Question: I need to plot a few exponential curves on the same plot - with the constraint that the plot ends at y=1.
For reference, here is the code:
'''
from numpy import arange
from matplotlib import pyplot as plt
T = arange(60,89)
curve1 = 2**(T - 74)
curve2 = 2**(T - 60)
plt.plot(T,curve1 )
plt.plot(T,curve2 )
plt.show()
'''
Here's the result:

The second curve is just barely visible, since the values are comparatively so low.
The problem I'm having is that all of these curves blow up to 700000+ fairly rapidly, but I'm only interested in the range being (0,1). How do I plot just these bits, but with nice smooth curves (so that one curve doesn't just stop halfway along)?
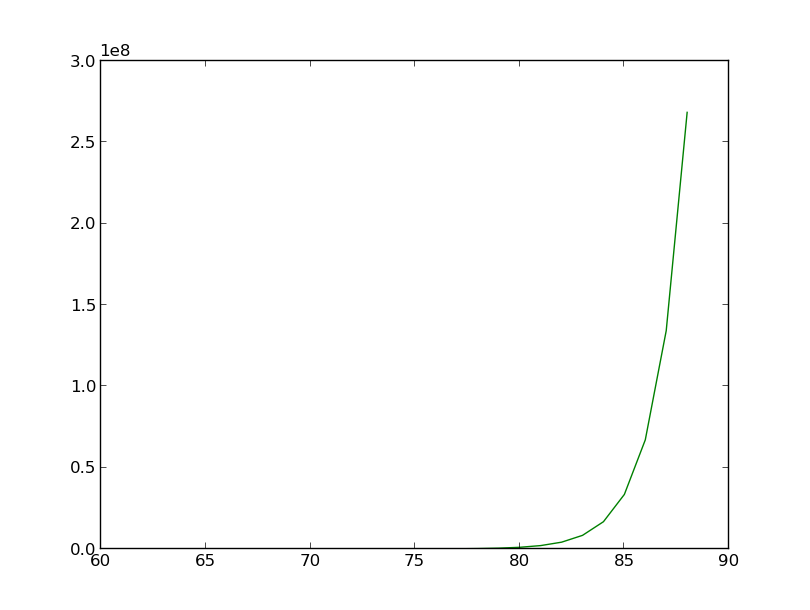
Answer: As you've found, this is easy to do if you adjust the range ('T') for each function you add. However, if you need to change the functions, you'll need to recheck it.
The problem you're dealing with, generically, is calculating the x-range of some functions given their y-range - or, as a mathematician may put it, determining the <URL>, as is the case.
Let's say we have a function 'y=f(x)', and the yrange is '<URL>
Since we have multiple functions that we need to plot, the x_range is simply the greatest range - of all - the lower portion of the final range is the minimum of the lower portion of all the ranges, and the upper portion is the maximum of the upper portions.
Here's some code that exemplifies all this, by taking as a parameter the number of steps, and calculating the proper 'T' over the x-range:
'''
from numpy import arange
from matplotlib import pyplot as plt
from sympy import sympify, solve
f1= '2**(T - 74)' #note these are strings
f2= '2**(T - 60)'
y_bounds= (0.001, 1) #exponential functions never take 0 value, so we use 0.001
mm= (min, max)
x_bounds= [m(solve(sympify(f+"-"+str(y)))[0] for f in (f1,f2)) for y,m in zip(y_bounds, mm)]
print x_bounds
N_STEPS=100 #distributed over x_bounds
T = arange(x_bounds[0], x_bounds[1]+0.001, (x_bounds[1]-x_bounds[0])/N_STEPS)
curve1 = eval(f1) #this evaluates the function over the range, by evaluating the string as a python expression
curve2 = eval(f2)
plt.plot(T,curve1)
plt.plot(T,curve2)
plt.ylim([0,1])
plt.show()
'''
The code outputs both the x-range ('50.03, 74') and this plot: